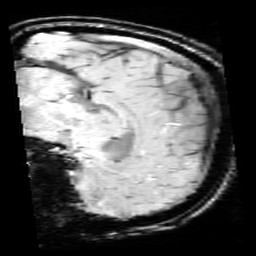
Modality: SWI
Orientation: sagittal
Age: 13
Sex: male
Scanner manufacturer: siemens
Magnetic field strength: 3 T
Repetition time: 0.027 s
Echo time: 0.02 s